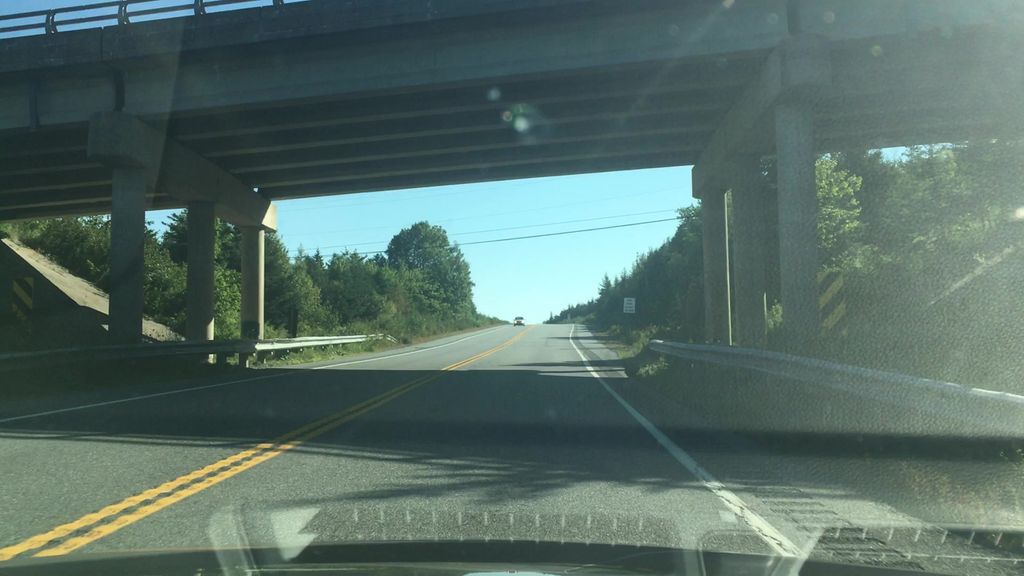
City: halifax